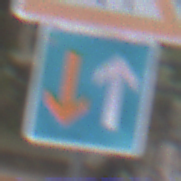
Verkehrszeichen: VorrangVorGegenverkehr
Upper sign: KinderLinks
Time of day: Midday
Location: Outdoor (Urban)
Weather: Overcast
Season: NotSpecified
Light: Natural